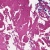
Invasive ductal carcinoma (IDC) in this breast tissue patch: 0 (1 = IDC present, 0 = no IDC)